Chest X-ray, PA view. Patient: 48 years old, sex M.
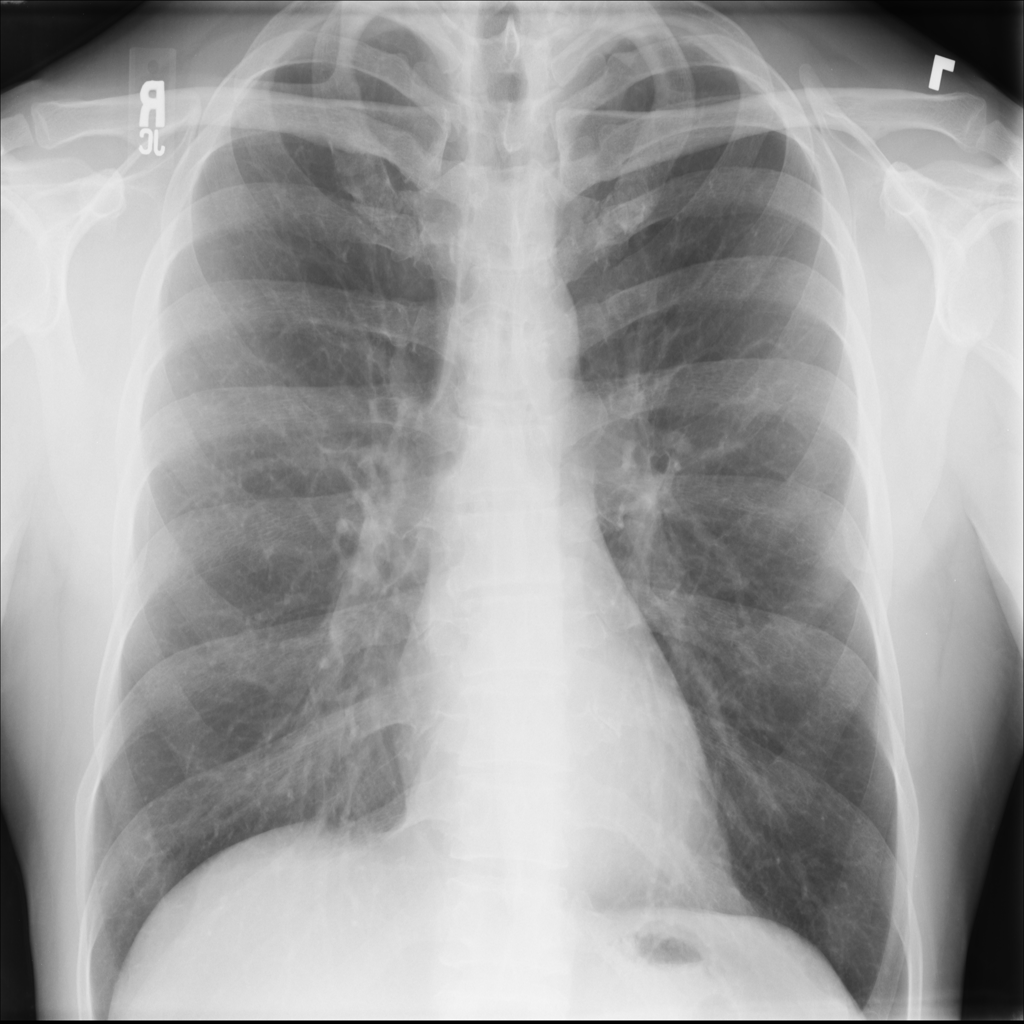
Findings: No Finding